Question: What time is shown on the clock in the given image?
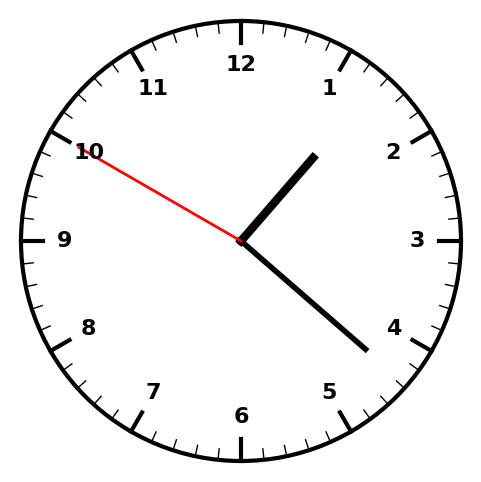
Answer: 01:21:50